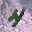
Label: 4